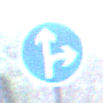
Verkehrszeichen: VorgeschriebeneFahrtrichtungGeradeausOderRechts
Umgebung: Outdoor, Nature
Tageszeit: MorningAfternoon
Wetter: Overcast
Licht: Natural
Jahreszeit: Winter
Kontrast: LowContrast